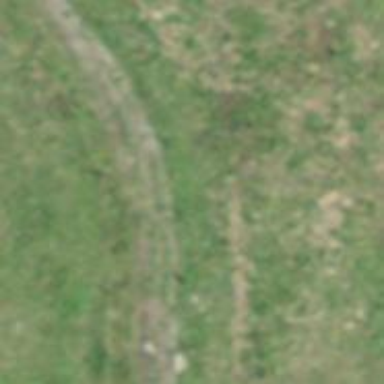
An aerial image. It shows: Track road with grade3 tracktype.